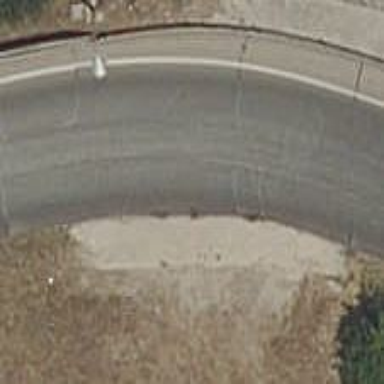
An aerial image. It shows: Guard rail.